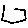
Label: square